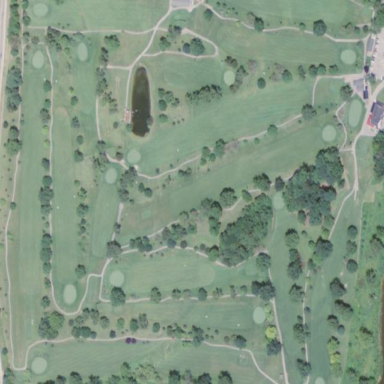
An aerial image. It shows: Golf course.